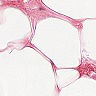
Metastatic tissue present: no